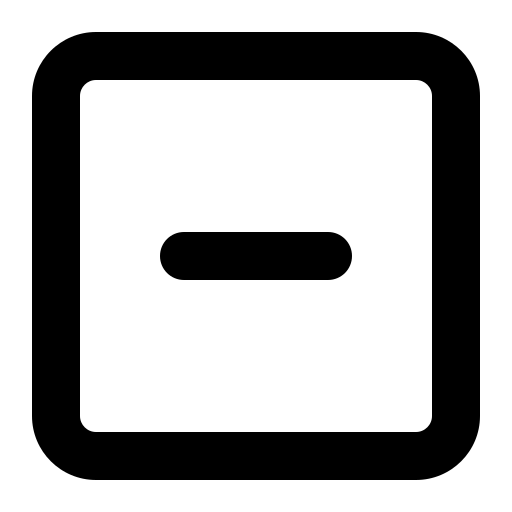
Tags: icon, FontAwesome, fa-icon, outline, square, minus